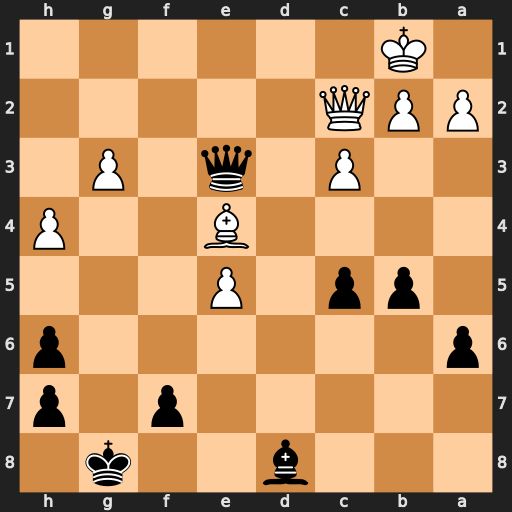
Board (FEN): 3b2k1/5p1p/p6p/1pp1P3/4B2P/2P1q1P1/PPQ5/1K6
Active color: b
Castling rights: -
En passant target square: -
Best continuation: Qe1+ Qc1 Qxe4+